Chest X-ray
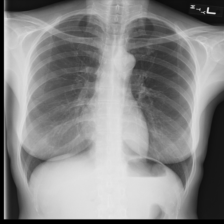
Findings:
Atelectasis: negative
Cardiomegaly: negative
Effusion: negative
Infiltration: negative
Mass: negative
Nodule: negative
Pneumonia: negative
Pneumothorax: negative
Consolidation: negative
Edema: negative
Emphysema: negative
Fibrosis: negative
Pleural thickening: negative
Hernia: negative